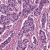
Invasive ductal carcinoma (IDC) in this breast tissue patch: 1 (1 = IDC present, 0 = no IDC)